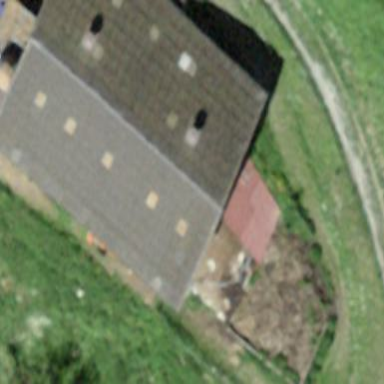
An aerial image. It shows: Farm building.